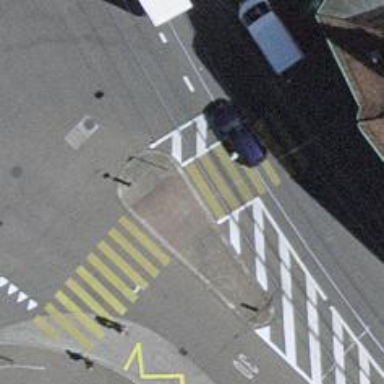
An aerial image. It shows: Traffic calming island.